Question: I am creating a plot of seconds vs another variable. I want the y axis label to appear as MM:SS format. With scale_y_time it is showing up as HH:MM:SS.
'''
dat = data.frame(y = c(215.29,217.73,220.06,227.97,225.46,231.65,247.92,254.6,265.03,280.05,283.68),
x = c(21,20,19,18,17,16,15,14,13,12,11))
ggplot(data=dat, aes(x = x, y = y)) +
geom_line() +
scale_y_time()
'''

In the linked example image the label shows as 00:04:30, I want 4:30.
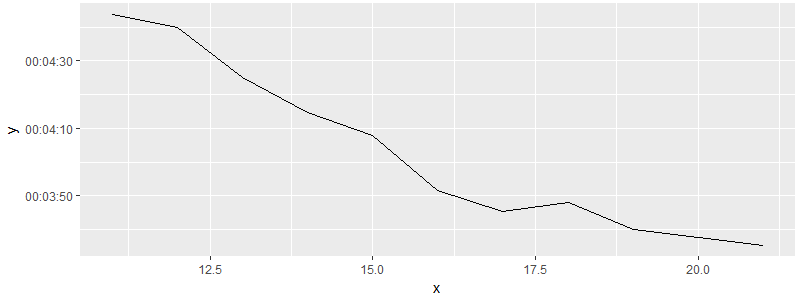
Answer: You could do:
'''
ggplot(dat, aes(x, y)) +
geom_line() +
scale_y_time(labels = function(i) substring(i, 5))
'''
But I would point out that :
- - 'substring(i, 4'